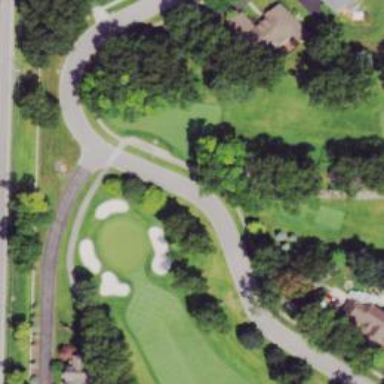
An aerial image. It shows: Path used for both walking and golf.